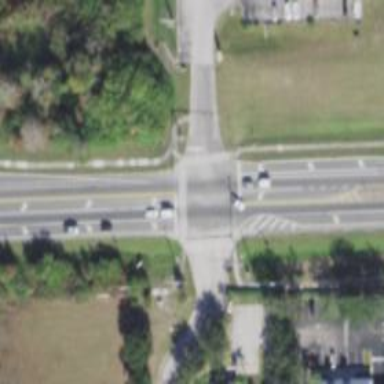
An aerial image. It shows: Marked crossing on the road.